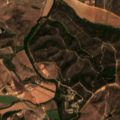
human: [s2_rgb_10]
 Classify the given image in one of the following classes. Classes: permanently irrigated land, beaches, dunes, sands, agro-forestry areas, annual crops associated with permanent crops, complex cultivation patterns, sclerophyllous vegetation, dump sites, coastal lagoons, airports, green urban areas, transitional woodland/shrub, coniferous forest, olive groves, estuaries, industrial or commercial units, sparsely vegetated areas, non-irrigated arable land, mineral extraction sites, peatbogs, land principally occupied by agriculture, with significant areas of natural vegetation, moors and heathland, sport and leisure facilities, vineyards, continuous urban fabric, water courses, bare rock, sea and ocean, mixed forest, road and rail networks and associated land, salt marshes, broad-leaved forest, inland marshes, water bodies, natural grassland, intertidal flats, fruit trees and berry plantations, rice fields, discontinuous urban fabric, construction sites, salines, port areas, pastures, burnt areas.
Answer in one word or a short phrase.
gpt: non-irrigated arable land, permanently irrigated land, land principally occupied by agriculture, with significant areas of natural vegetation, broad-leaved forest, transitional woodland/shrub